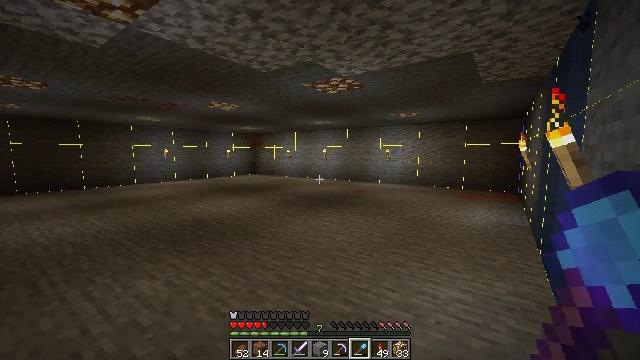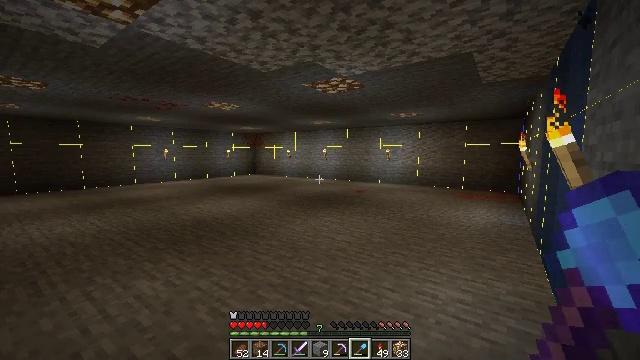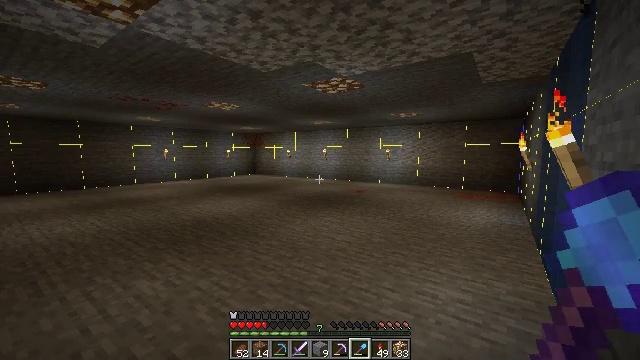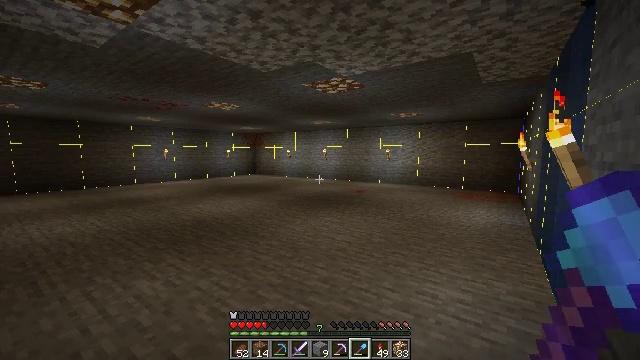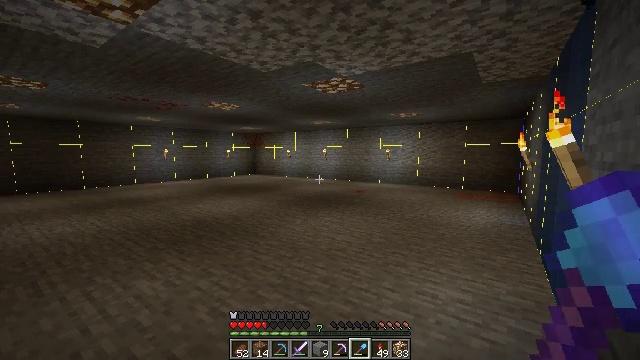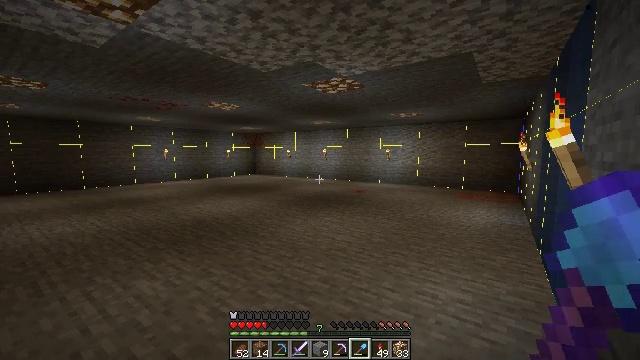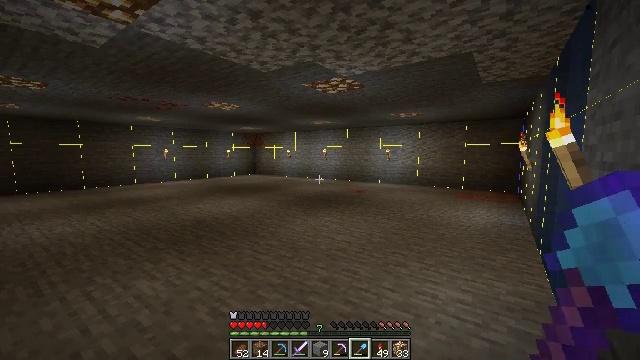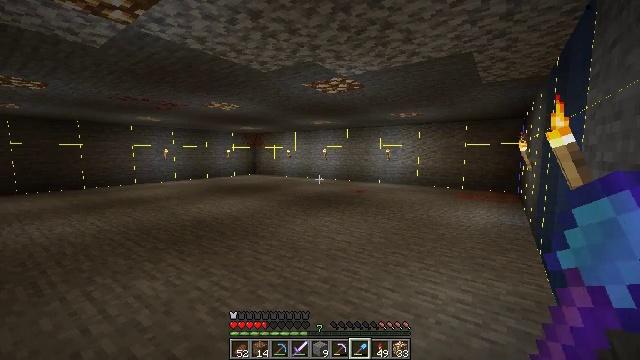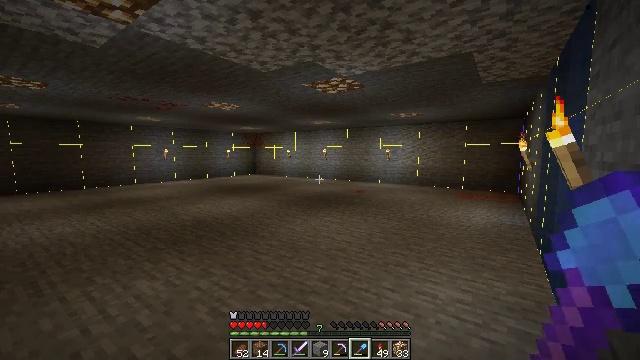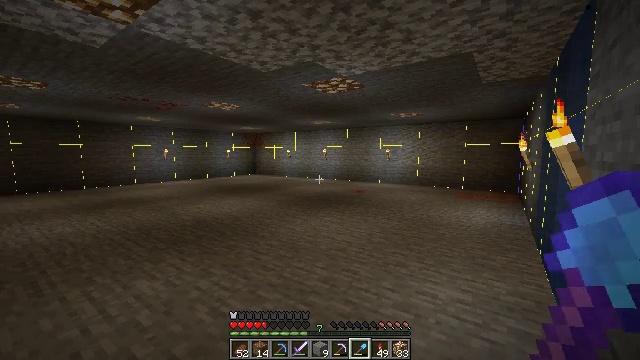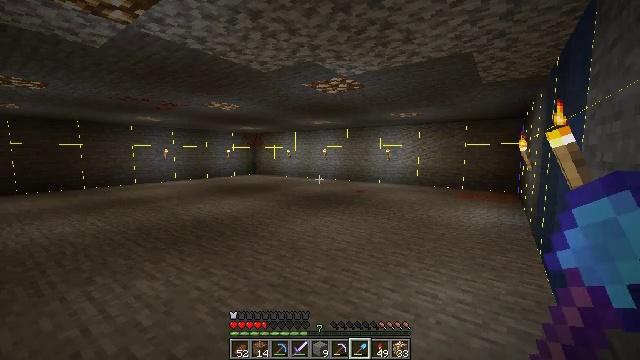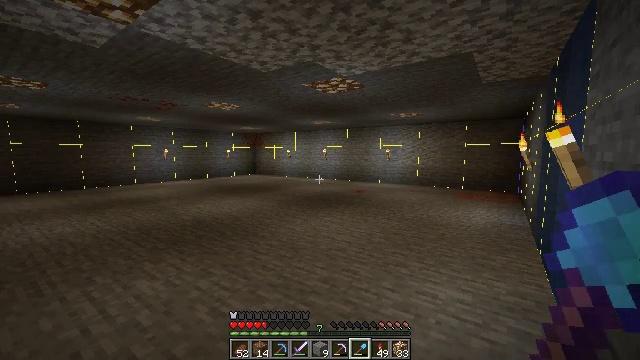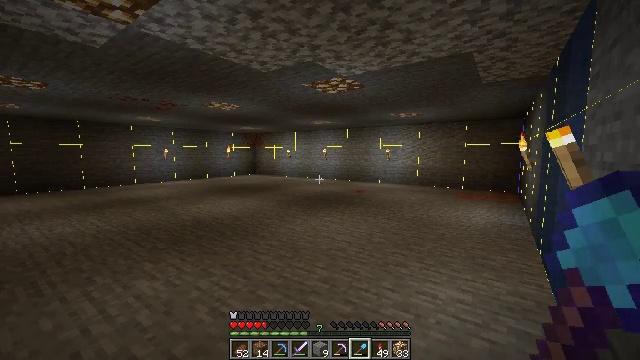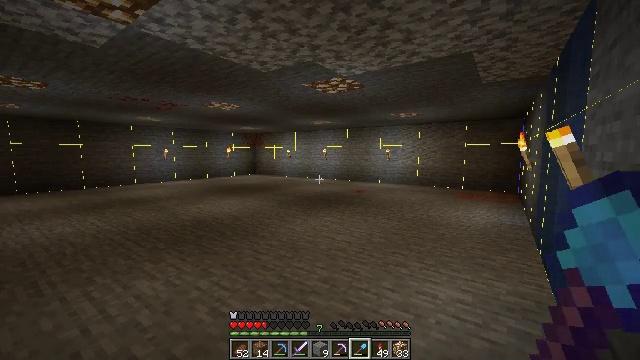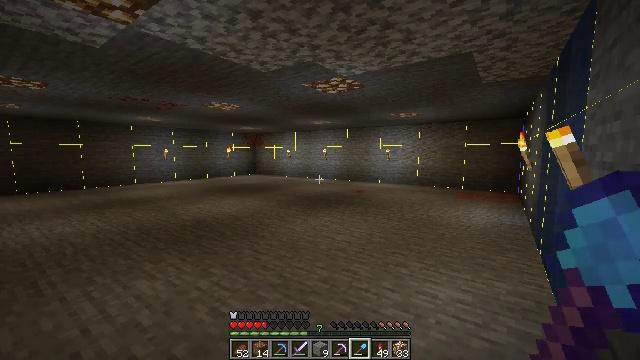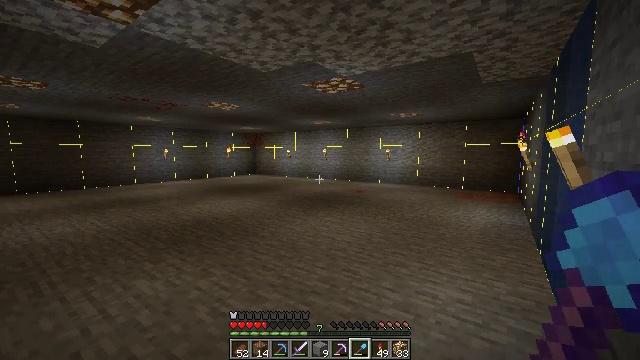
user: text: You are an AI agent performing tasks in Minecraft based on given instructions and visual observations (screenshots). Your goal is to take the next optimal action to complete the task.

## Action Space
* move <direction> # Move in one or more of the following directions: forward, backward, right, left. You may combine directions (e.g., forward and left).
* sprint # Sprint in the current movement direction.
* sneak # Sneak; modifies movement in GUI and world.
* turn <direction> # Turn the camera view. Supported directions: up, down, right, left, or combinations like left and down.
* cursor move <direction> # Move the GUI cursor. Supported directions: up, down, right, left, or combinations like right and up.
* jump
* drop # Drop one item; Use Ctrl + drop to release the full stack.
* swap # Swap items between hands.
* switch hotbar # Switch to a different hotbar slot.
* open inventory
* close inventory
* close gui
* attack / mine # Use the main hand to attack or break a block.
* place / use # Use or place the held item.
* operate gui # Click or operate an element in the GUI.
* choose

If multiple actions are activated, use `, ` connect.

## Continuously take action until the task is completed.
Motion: motion action
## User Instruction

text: Left click to collect the wall torch.
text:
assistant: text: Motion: no_op
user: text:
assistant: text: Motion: no_op
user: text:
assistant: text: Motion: no_op
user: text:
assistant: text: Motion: no_op
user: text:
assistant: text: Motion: no_op
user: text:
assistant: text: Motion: no_op
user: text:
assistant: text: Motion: no_op
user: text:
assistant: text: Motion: no_op
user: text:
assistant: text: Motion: no_op
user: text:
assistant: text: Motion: no_op
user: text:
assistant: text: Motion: no_op
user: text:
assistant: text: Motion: no_op
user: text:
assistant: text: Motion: no_op
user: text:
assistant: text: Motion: no_op
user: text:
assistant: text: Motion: no_op
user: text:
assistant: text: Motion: no_op
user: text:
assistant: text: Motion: no_op
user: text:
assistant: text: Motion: no_op
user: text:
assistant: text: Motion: no_op
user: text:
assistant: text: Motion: no_op
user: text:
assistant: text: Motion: no_op
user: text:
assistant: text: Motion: no_op
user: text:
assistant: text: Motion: no_op
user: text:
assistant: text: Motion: no_op
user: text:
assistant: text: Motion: no_op
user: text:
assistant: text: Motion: no_op
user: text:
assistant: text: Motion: no_op
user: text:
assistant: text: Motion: no_op
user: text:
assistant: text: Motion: no_op
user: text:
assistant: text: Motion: no_op